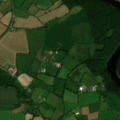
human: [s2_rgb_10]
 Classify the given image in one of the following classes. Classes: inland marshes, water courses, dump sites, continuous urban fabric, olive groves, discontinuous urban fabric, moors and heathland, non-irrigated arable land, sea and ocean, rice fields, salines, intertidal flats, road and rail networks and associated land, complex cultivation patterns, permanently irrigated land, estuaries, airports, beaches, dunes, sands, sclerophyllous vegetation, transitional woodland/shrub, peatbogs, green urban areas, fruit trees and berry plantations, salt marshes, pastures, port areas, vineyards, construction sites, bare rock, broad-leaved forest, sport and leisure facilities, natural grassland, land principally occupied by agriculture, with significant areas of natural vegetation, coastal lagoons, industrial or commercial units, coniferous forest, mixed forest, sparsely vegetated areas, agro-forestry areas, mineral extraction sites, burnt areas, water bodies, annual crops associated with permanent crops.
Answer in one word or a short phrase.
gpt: pastures, broad-leaved forest, coniferous forest, water courses